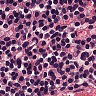
Metastatic tissue present: no